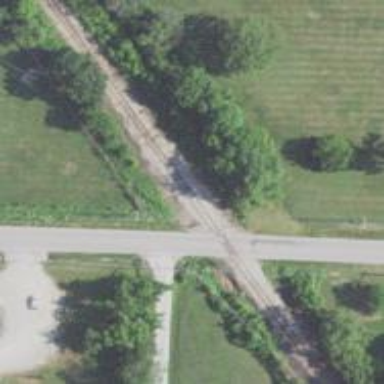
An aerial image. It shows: Railway level crossing.